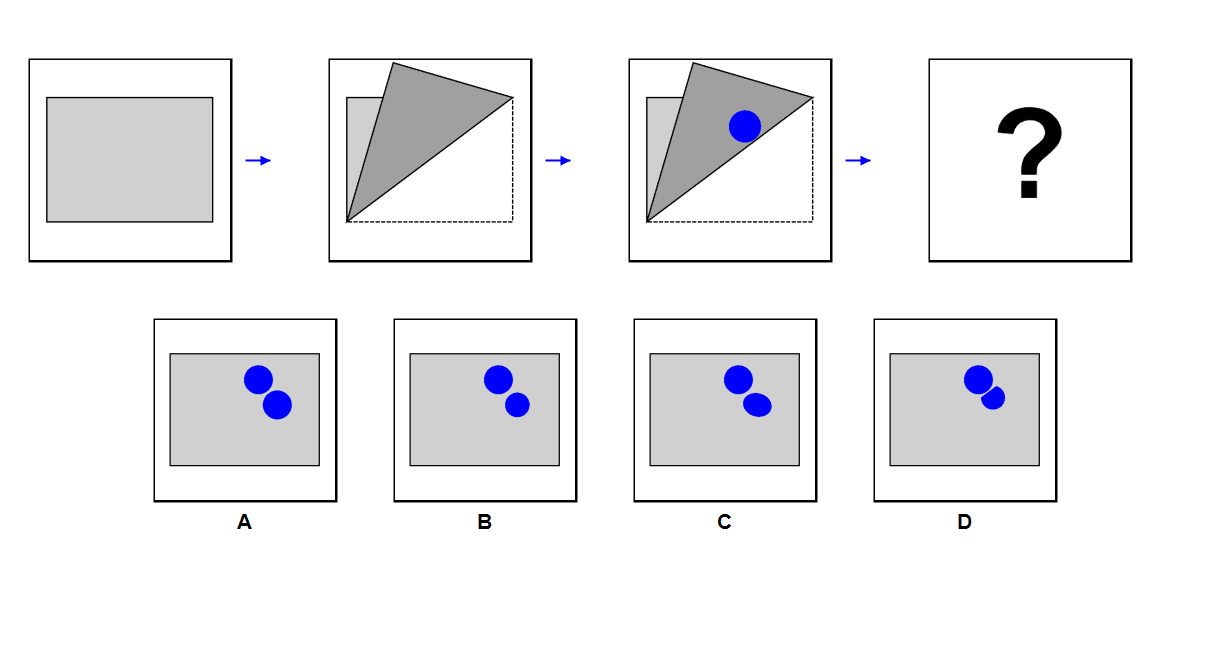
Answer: A